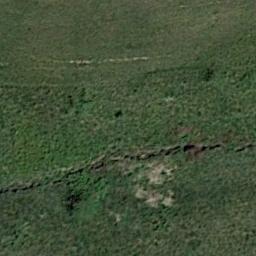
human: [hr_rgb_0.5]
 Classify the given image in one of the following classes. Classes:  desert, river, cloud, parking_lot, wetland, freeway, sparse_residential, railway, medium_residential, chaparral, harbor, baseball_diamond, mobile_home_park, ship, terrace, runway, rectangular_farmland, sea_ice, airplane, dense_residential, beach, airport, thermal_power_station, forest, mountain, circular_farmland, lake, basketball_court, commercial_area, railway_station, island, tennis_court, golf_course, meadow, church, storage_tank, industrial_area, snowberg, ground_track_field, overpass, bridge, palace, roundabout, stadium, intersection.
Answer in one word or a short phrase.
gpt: meadow